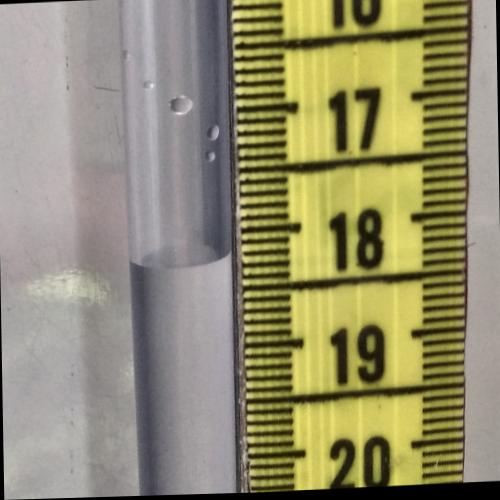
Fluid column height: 18.2 cm